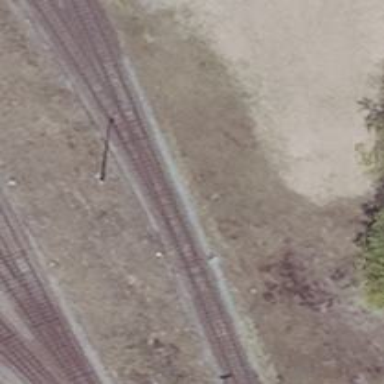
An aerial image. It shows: Railway switch.